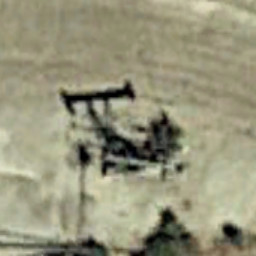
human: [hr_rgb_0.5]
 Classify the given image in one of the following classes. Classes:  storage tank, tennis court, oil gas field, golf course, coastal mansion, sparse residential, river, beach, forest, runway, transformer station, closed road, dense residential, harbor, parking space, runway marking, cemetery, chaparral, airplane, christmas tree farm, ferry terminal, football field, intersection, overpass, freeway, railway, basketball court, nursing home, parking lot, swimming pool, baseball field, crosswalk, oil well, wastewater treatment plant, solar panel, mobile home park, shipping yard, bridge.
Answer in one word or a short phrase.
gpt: oil well